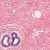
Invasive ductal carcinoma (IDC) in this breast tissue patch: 0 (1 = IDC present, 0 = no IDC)